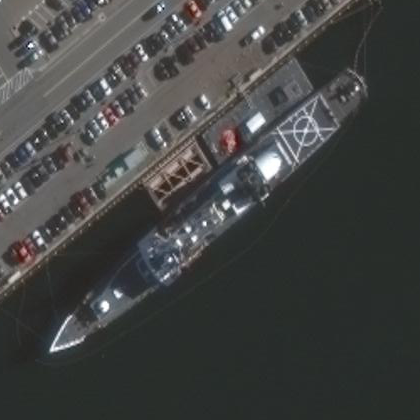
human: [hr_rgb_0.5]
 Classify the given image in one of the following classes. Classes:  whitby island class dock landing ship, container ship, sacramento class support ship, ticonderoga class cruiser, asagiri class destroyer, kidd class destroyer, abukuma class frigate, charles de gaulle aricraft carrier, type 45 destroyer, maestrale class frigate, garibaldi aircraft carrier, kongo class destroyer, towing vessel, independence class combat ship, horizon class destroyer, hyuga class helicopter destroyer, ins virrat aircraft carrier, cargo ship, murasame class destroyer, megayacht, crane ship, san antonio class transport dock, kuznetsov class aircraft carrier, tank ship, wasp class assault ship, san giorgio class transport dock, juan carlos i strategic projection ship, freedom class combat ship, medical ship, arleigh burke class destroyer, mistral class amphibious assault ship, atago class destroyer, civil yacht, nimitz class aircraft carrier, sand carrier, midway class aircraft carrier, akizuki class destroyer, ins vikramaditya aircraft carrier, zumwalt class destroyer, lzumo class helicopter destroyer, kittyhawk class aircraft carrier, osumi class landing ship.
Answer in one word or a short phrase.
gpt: Ticonderoga class cruiser